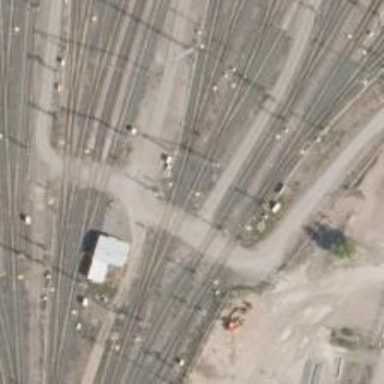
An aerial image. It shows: Railway level crossing.